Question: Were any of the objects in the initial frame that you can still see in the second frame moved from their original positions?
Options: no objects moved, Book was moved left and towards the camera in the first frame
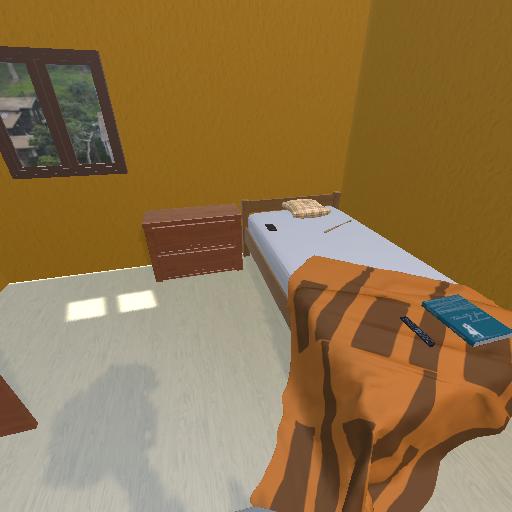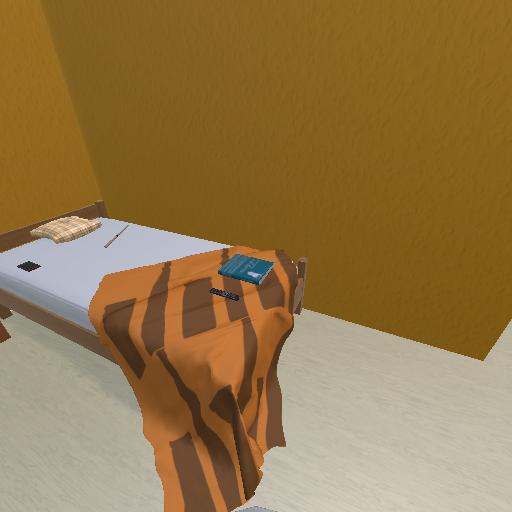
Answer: no objects moved